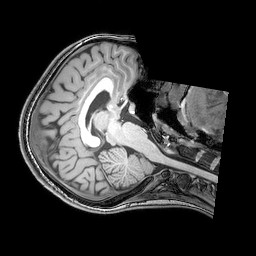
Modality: T1w
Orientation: axial
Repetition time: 0.00828 s
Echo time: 0.00388 s